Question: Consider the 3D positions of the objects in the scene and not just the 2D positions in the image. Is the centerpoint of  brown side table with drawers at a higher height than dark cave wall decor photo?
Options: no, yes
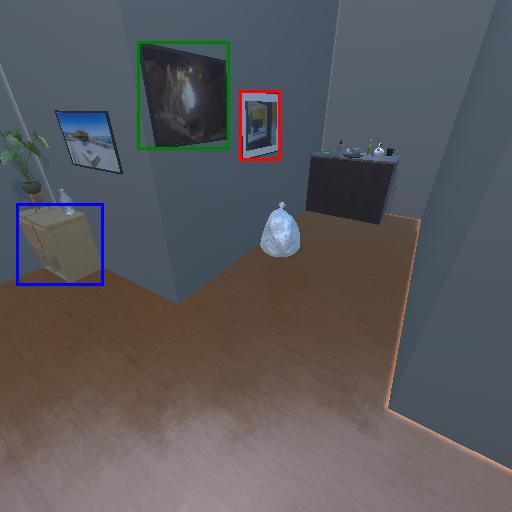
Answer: no